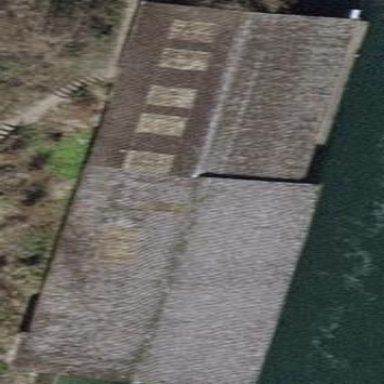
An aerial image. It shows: View of roof of building.